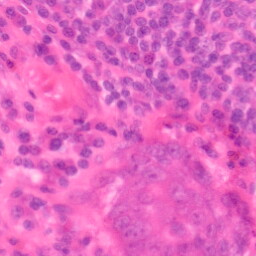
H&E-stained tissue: Colon